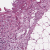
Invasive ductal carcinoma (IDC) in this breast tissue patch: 1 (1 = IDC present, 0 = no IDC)